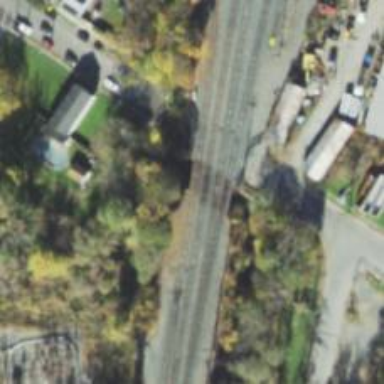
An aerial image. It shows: Railway siding with rails.